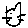
Label: cat